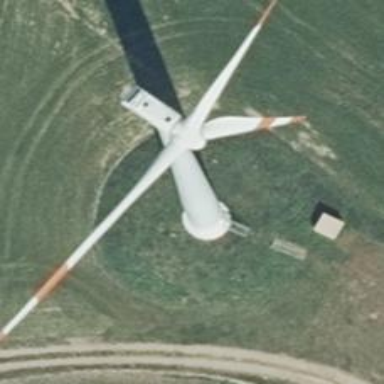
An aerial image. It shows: Wind power generator.